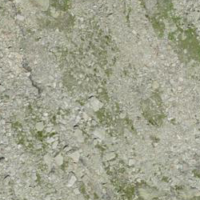
EUNIS habitat code: 26
Species observed at this site:
Episyrphus balteatus